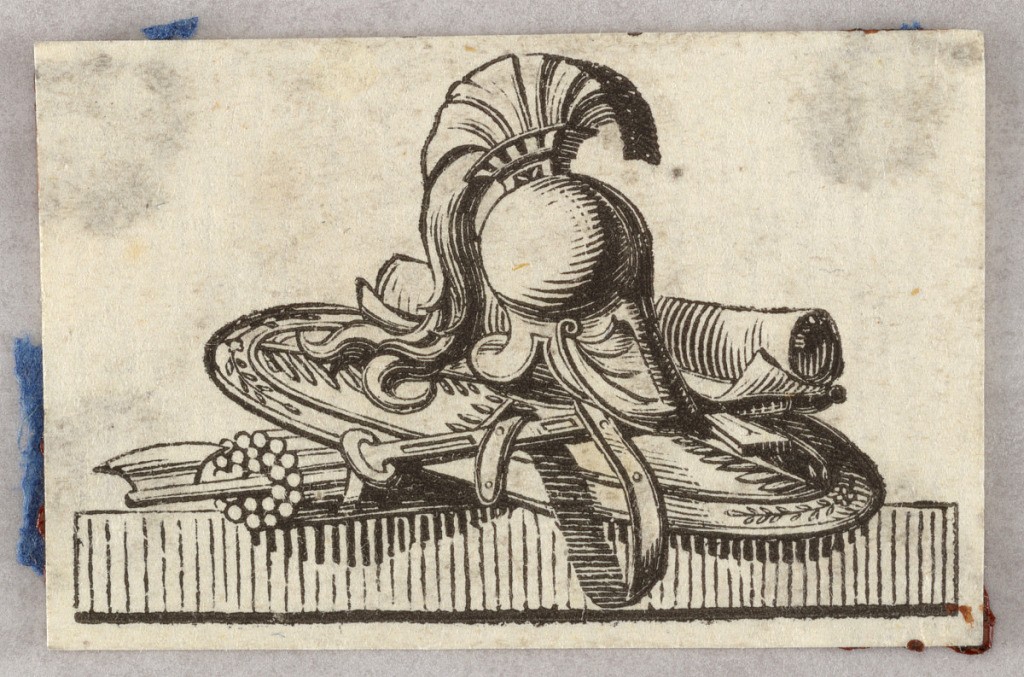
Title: Wood Engraving. Vignette.
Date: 1800–1830
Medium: Engraving and etching
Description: Trophy of classical weapons on a base. Fasces and a paper roll are included.